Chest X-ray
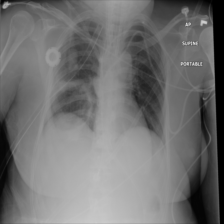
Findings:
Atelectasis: negative
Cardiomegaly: negative
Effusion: negative
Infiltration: negative
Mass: negative
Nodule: negative
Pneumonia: negative
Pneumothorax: positive
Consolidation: negative
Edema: negative
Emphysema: negative
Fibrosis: negative
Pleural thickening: negative
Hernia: negative